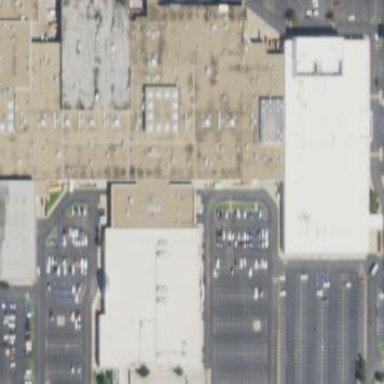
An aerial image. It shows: Retail area.